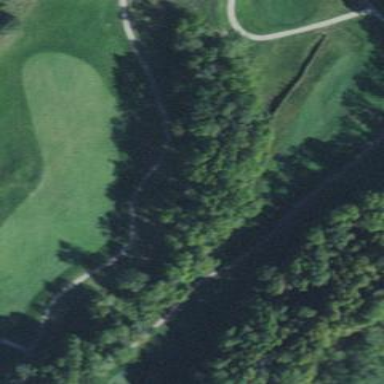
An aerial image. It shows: Rough grassy area used for golf.